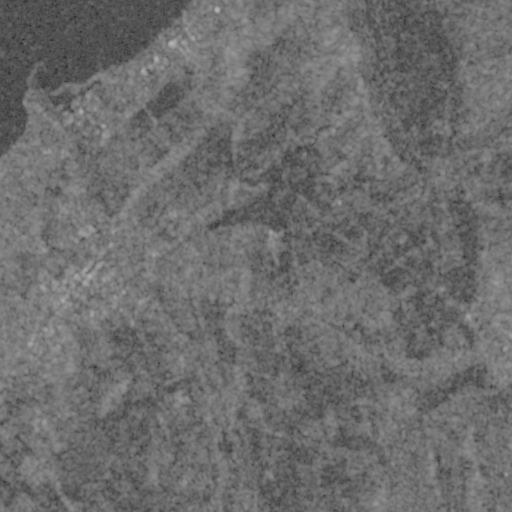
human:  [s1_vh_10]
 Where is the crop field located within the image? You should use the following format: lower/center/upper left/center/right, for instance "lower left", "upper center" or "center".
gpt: The crop field is located in the left of the image.
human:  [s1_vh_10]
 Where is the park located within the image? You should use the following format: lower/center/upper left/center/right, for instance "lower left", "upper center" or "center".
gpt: The park is located in the lower right of the image.
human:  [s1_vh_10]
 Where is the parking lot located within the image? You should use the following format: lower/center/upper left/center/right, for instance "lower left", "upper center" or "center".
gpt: The parking lot is located in the lower right of the image.
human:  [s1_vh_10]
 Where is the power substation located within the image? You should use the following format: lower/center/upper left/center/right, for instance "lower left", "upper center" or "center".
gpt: The power substation is located in the center left of the image.
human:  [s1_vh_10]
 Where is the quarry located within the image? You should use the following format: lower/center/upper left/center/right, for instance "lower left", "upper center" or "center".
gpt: The quarry is located in the lower center of the image.
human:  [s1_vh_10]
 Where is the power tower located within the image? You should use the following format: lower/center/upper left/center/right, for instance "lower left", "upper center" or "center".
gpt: There is no power tower in the image.

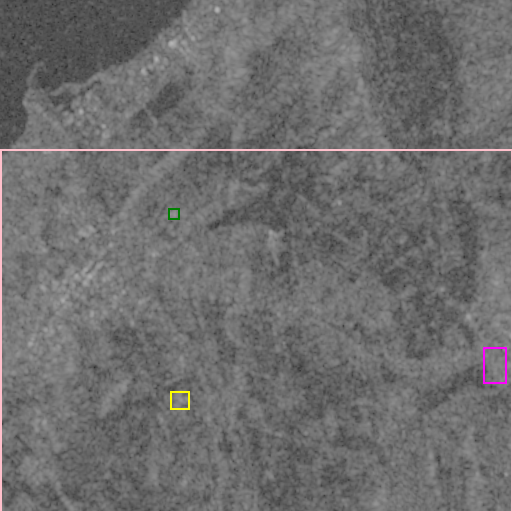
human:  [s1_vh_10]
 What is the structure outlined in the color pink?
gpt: The structure outlined in pink is a crop field.
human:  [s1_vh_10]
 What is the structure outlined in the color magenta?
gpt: The structure outlined in magenta is a park.
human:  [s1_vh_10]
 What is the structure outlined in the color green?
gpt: The structure outlined in green is a power substation.
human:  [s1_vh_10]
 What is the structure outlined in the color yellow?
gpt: The structure outlined in yellow is a quarry.
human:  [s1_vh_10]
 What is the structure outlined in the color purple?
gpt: There is no purple outline.